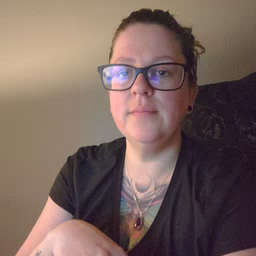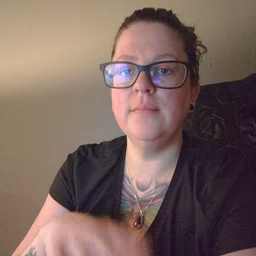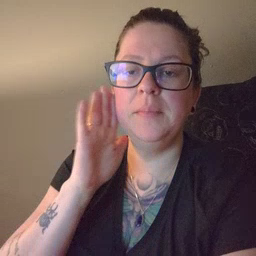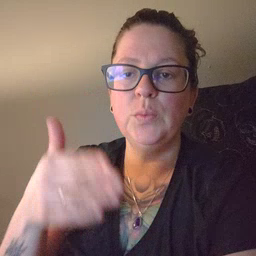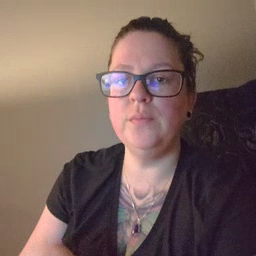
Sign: bedroom